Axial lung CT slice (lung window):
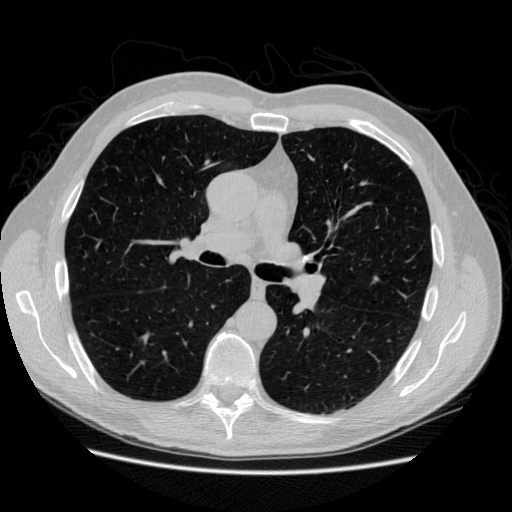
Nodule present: no